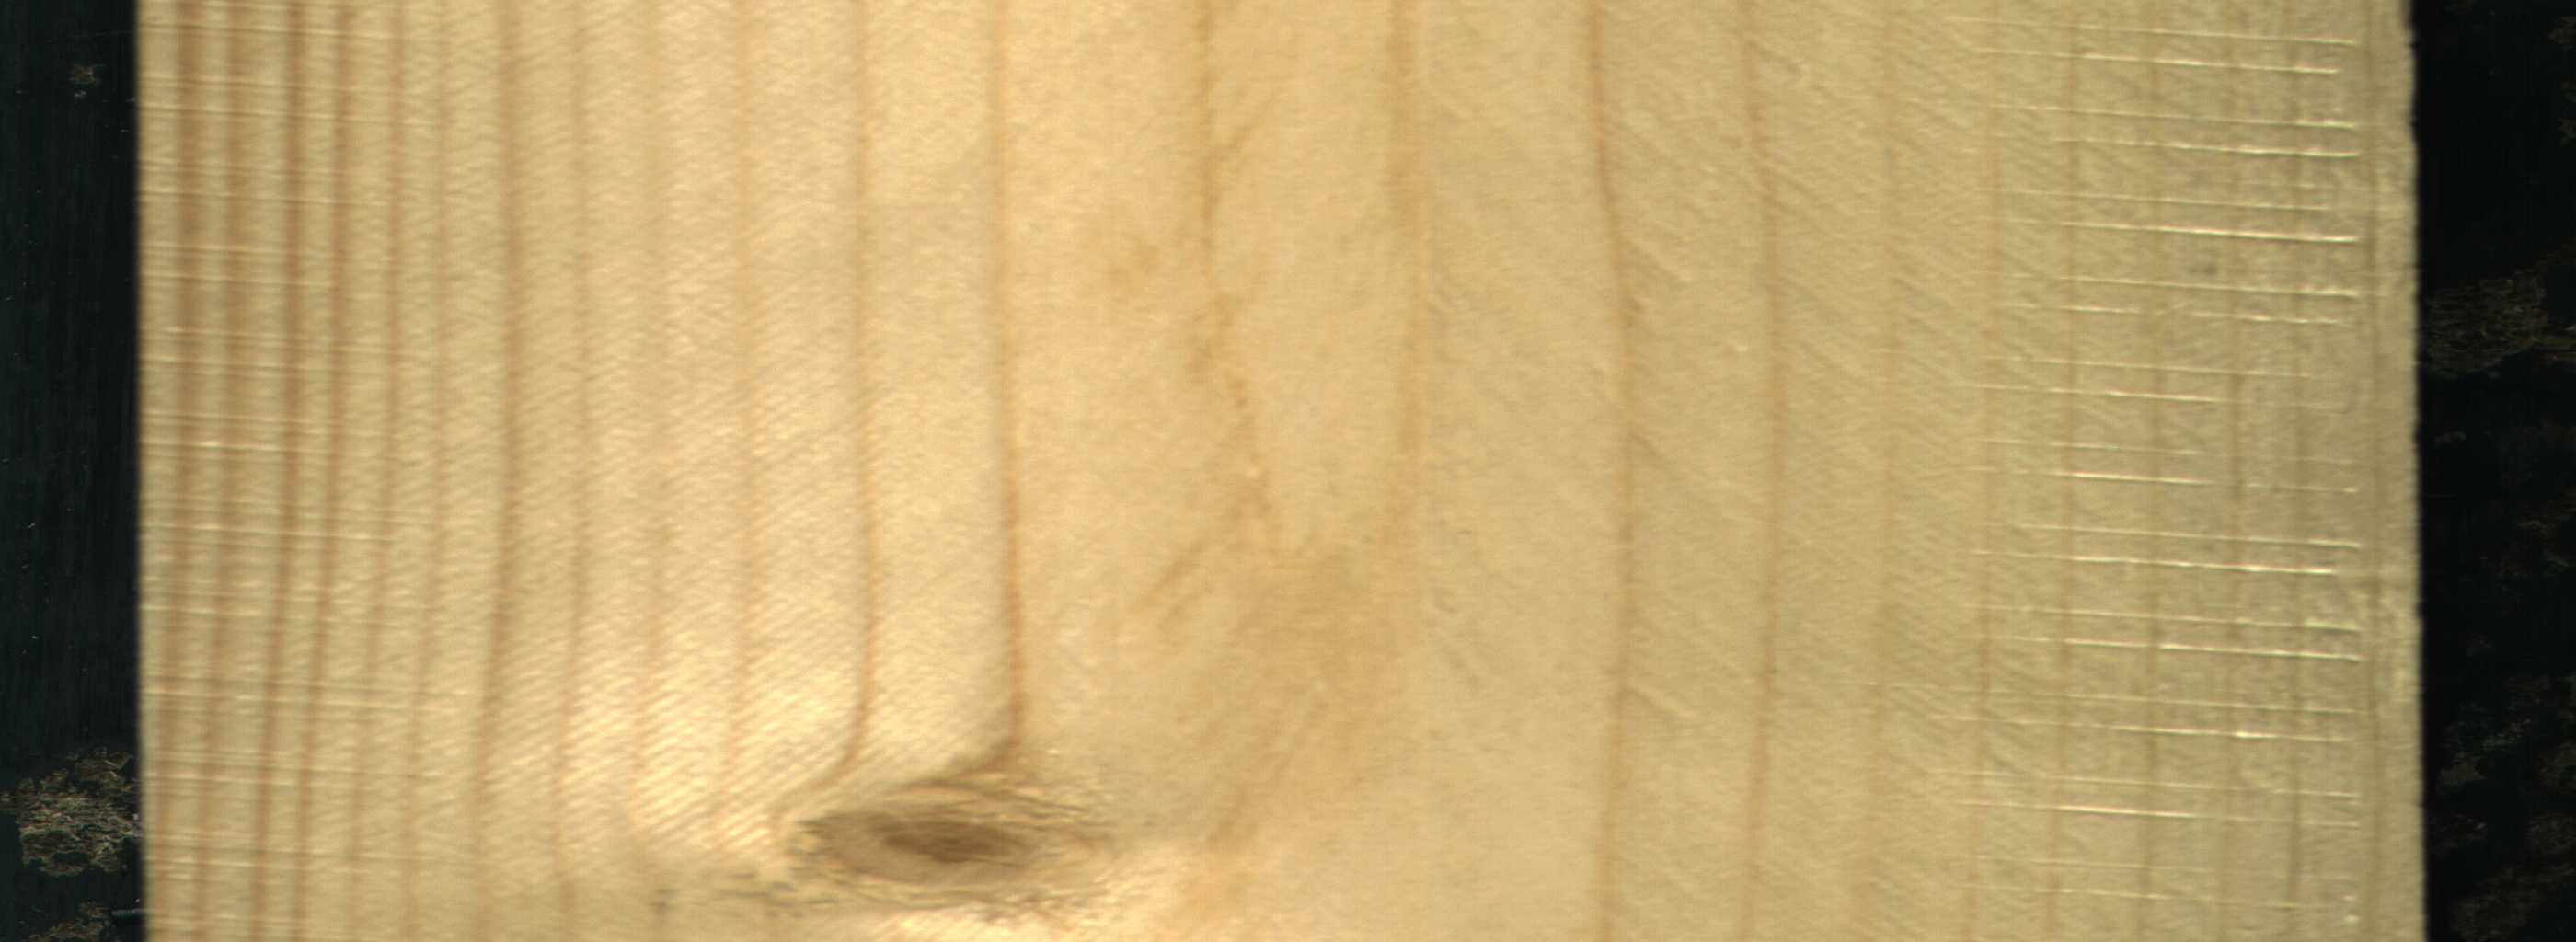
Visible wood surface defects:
Live_Knot